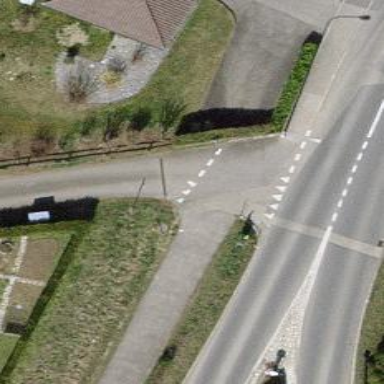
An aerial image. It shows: Road with "give way" sign.